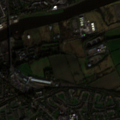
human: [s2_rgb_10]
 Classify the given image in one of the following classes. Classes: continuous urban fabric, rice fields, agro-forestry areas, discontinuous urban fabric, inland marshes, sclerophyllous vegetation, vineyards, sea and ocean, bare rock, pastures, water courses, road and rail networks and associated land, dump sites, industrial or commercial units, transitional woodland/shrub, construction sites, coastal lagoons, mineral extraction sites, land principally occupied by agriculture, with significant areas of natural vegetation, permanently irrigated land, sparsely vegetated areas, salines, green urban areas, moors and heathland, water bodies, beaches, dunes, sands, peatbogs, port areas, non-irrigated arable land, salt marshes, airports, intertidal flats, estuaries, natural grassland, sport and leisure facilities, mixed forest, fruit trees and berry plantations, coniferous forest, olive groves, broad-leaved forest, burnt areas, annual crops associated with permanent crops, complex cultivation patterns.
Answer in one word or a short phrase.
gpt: discontinuous urban fabric, green urban areas, complex cultivation patterns, water courses